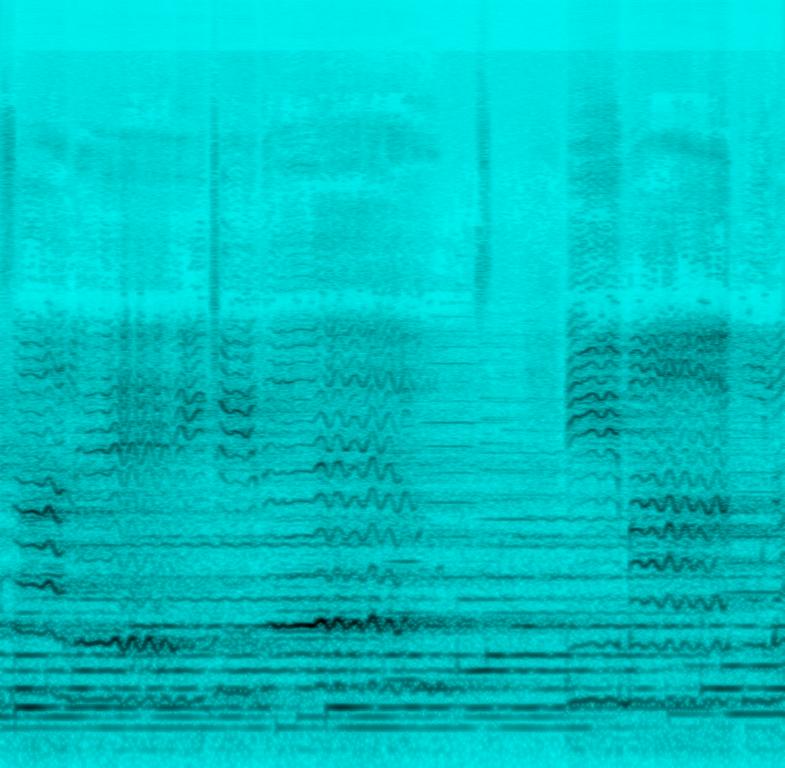
This is a religious music piece. There is a female vocalist singing melodically in the Portuguese language with a Brazilian accent. The piano and the violin are playing a mellow tune. The atmosphere is spiritual. Although the words give the impression it is a Christian gospel, the footage in the video belongs to the site of a syncretic movement, so one should not mistakenly take it as a gospel piece.